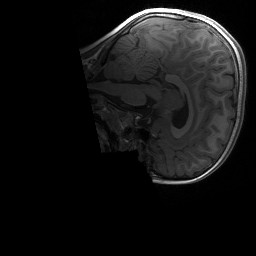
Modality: T1w
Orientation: sagittal
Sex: female
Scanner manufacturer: siemens
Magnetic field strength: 3 T
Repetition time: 1.9 s
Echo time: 0.00243 s